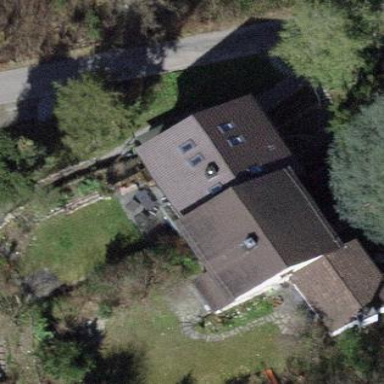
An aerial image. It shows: Gabled-roof terrace building used for residential purposes.